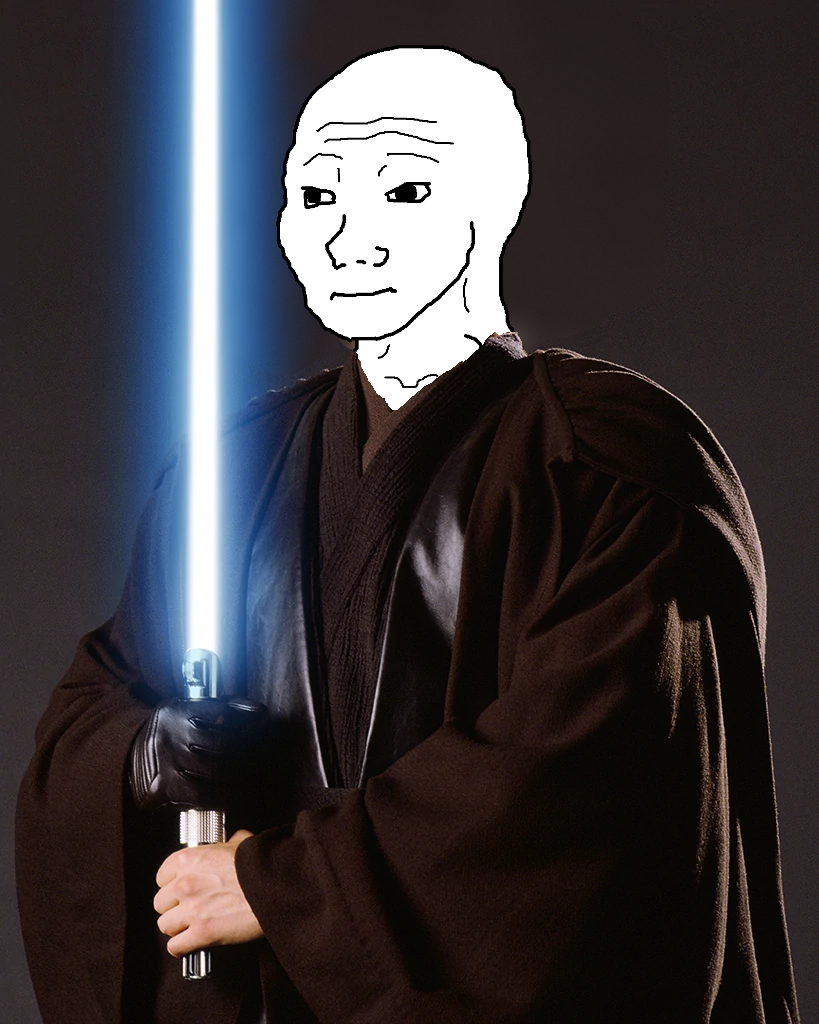
Label: 5_Wojak_with_Background